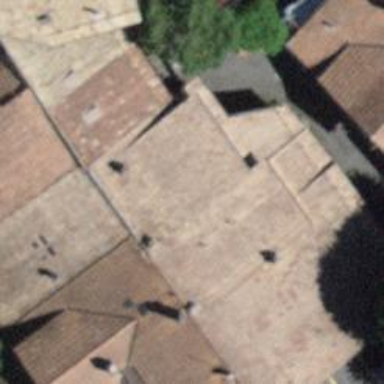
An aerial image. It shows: Residential building.